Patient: sex F, age 60
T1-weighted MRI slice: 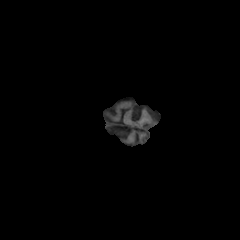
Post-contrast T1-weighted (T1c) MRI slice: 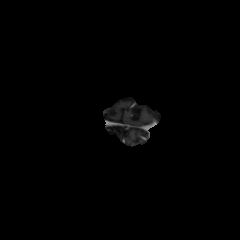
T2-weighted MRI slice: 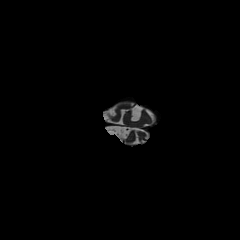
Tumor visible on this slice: no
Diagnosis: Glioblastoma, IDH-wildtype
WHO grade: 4